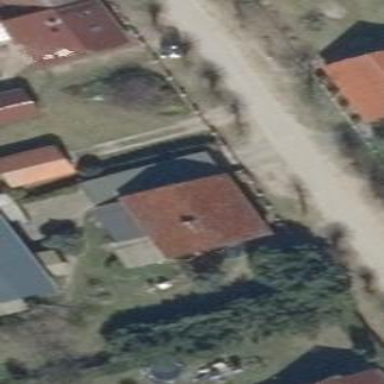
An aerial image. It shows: Simple house.